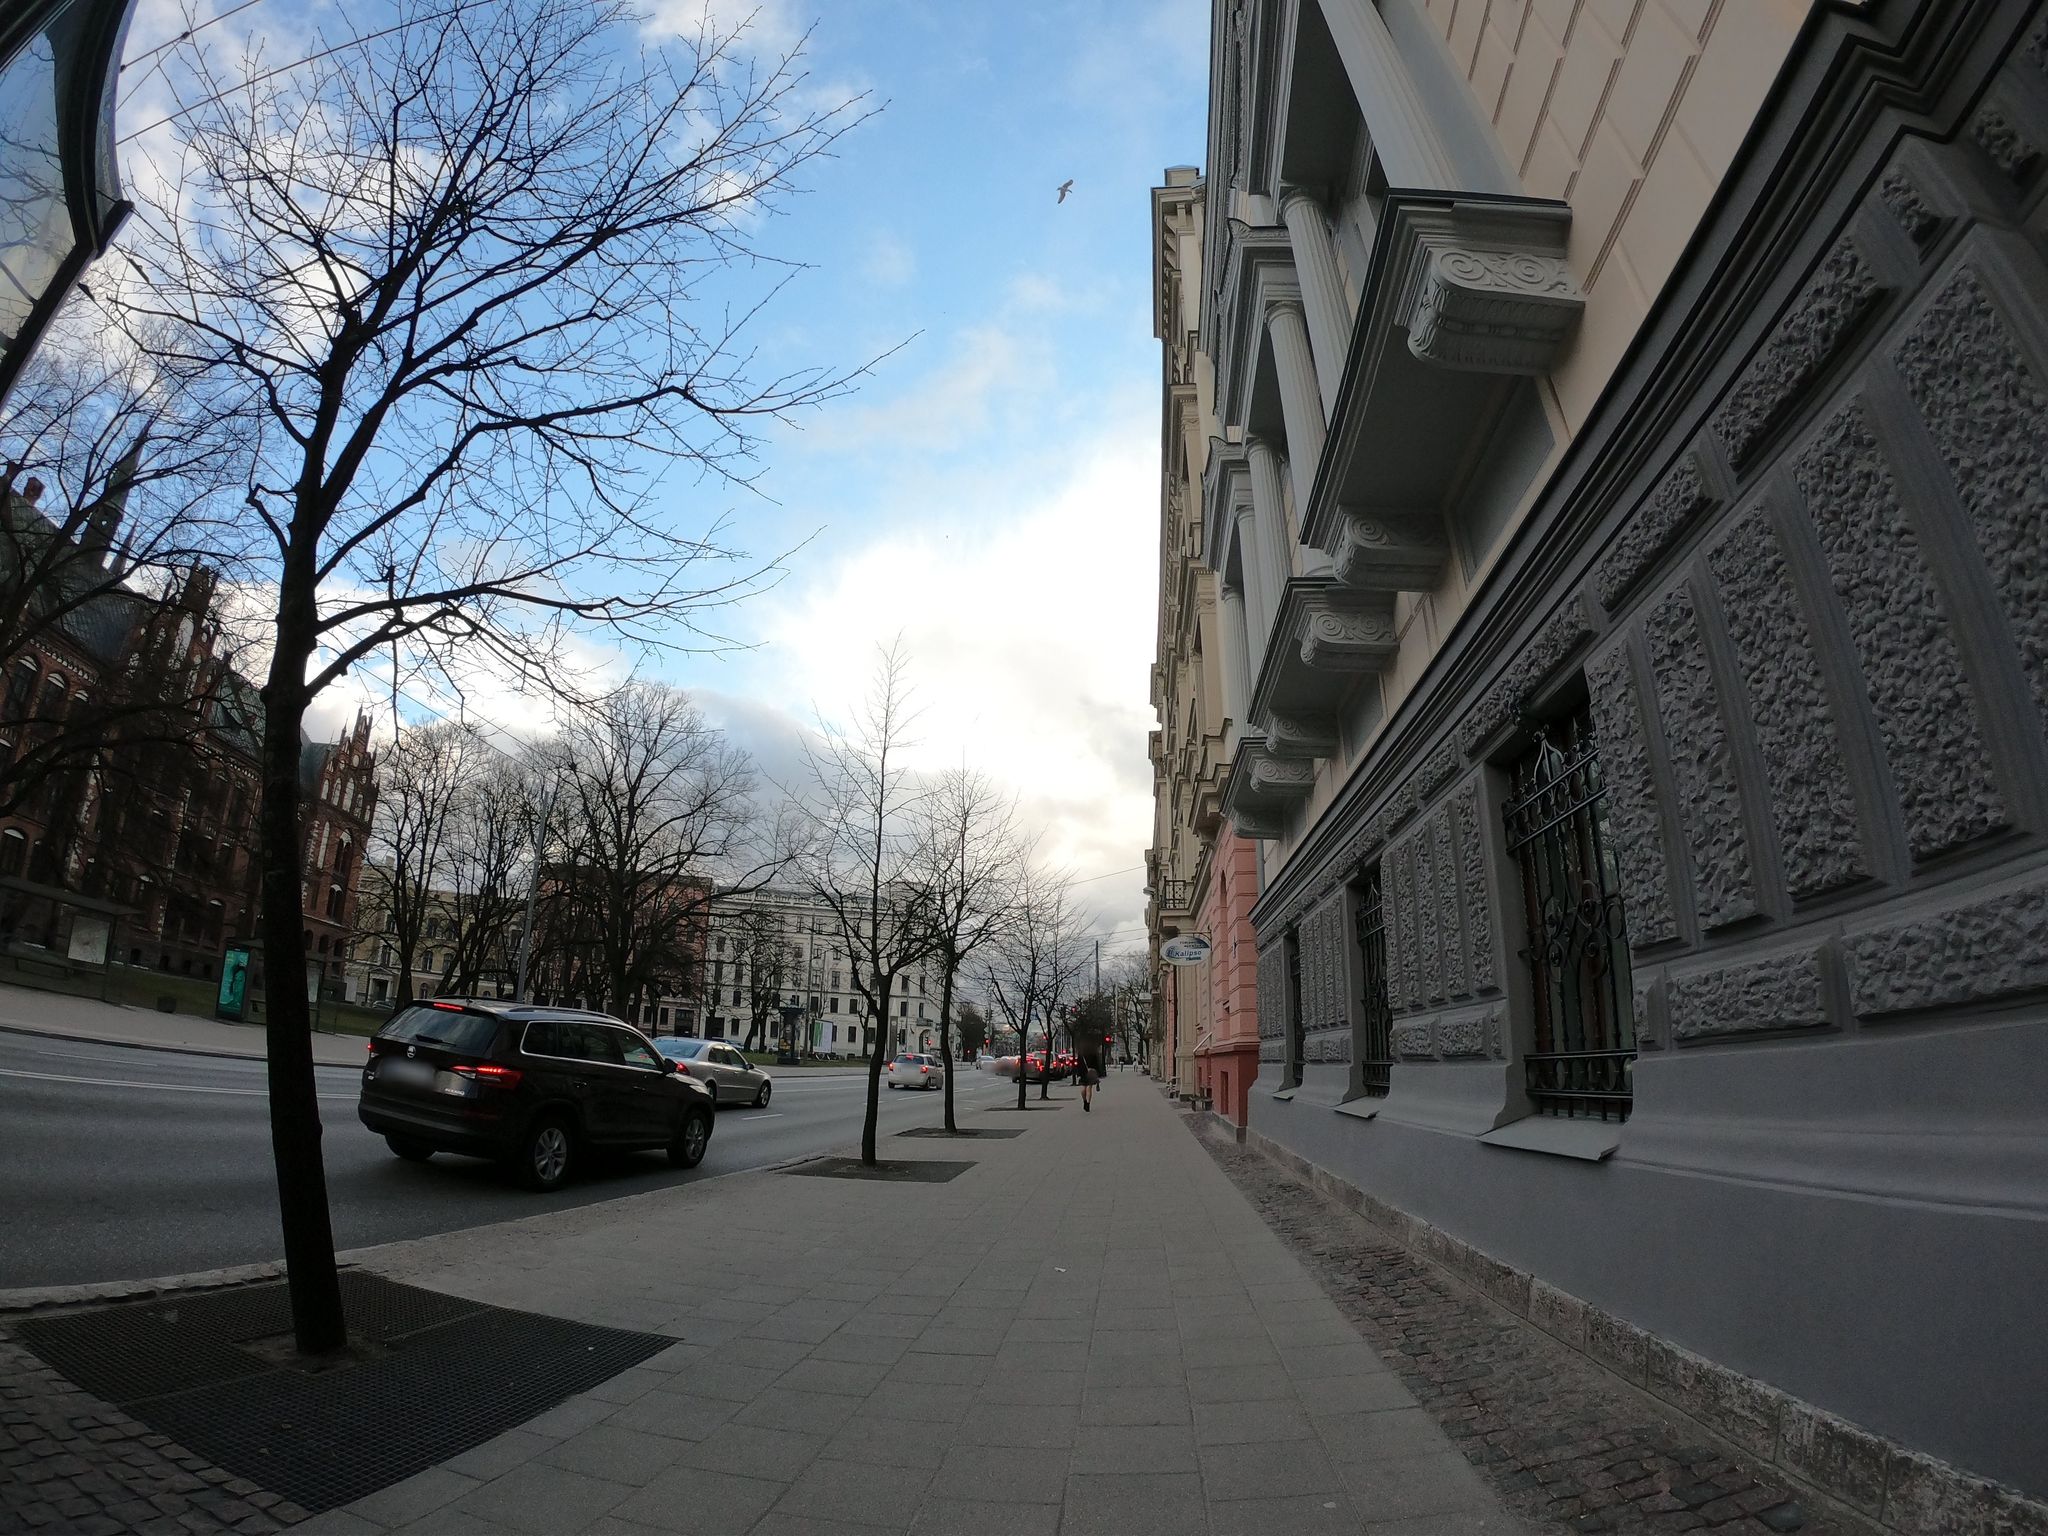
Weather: cloudy
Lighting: day
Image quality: good
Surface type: walking surface
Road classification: footway
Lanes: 4
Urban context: urban centre
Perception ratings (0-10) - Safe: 8.02, Lively: 8.83, Beautiful: 8.9, Boring: 2.3, Depressing: 0.75, Wealthy: 7.64